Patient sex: M
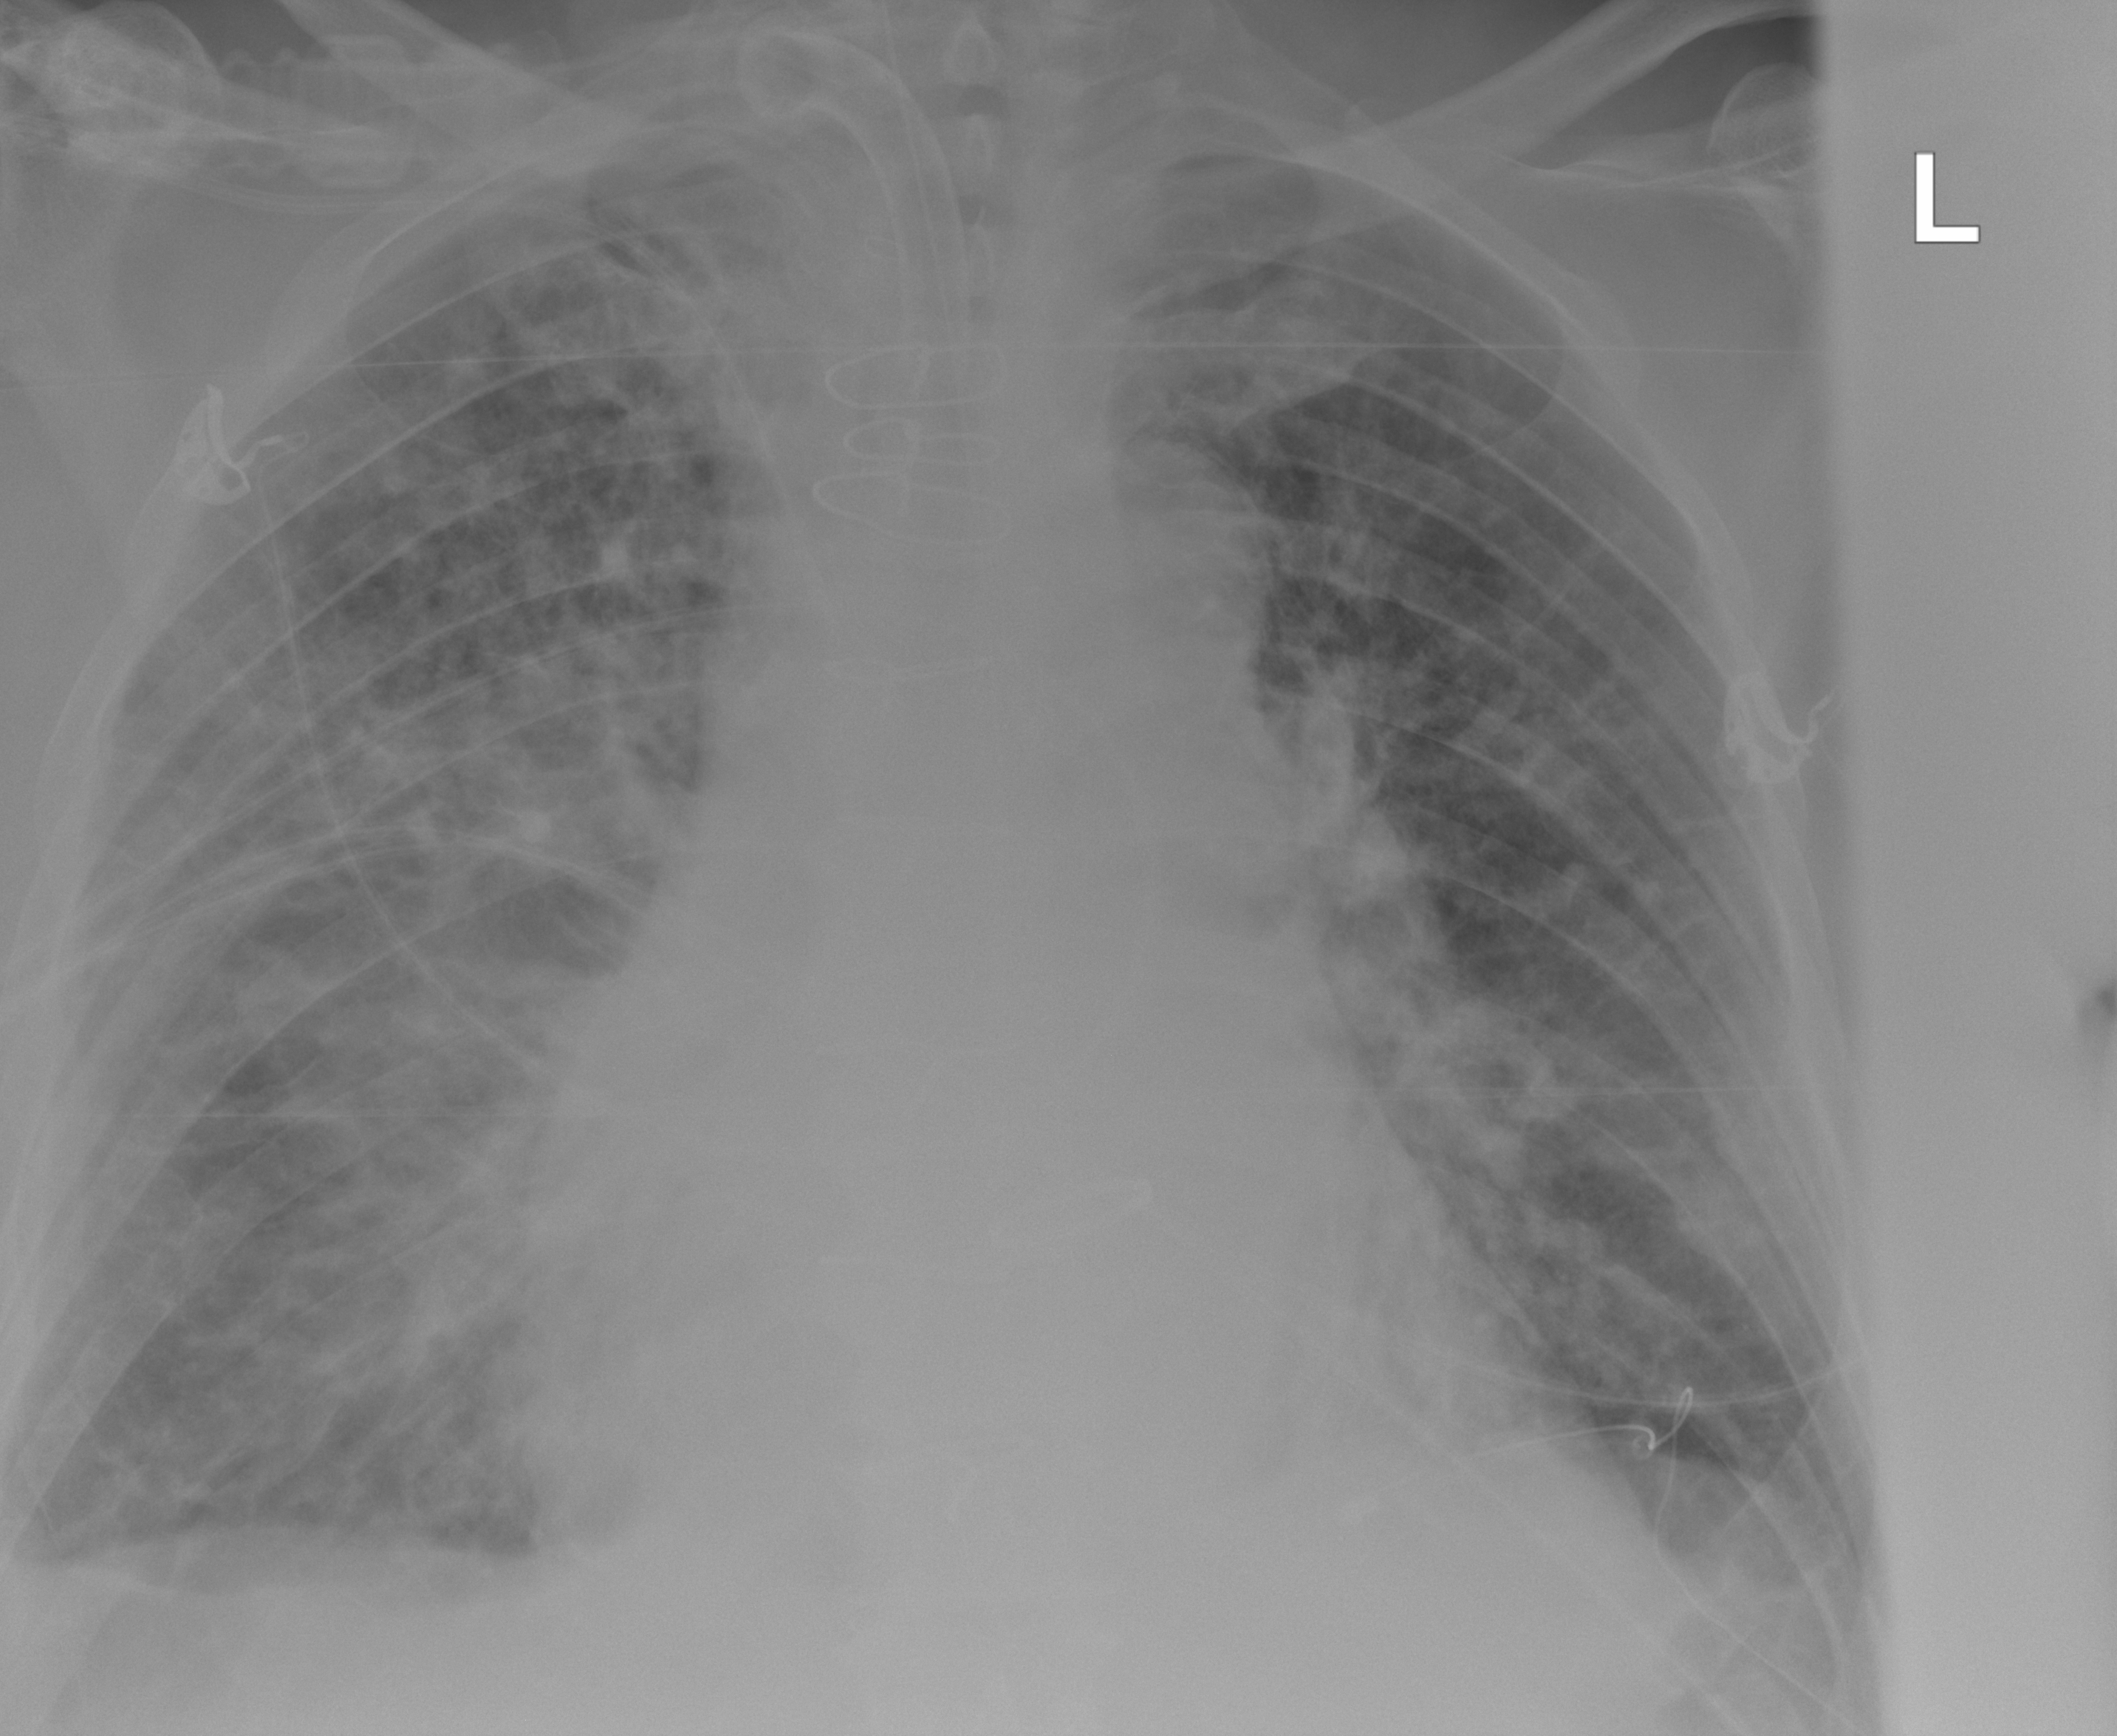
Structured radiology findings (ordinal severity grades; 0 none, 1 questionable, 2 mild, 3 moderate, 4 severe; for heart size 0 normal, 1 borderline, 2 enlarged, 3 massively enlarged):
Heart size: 2
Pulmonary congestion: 2
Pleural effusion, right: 2
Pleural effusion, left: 0
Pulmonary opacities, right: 2
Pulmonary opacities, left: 2
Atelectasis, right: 2
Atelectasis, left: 2